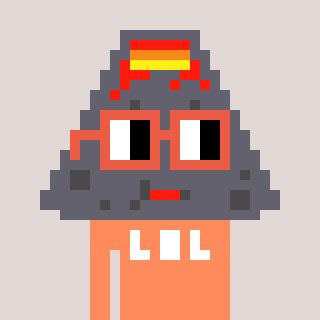
a pixel art character with square orange glasses, a volcano-shaped head and a peachy-colored body on a warm background